Interaction volume radius: 10 \u00c5
Interaction volume height: 25 \u00c5
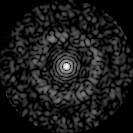
Disorder parameter: 0.8432